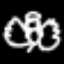
Label: angel